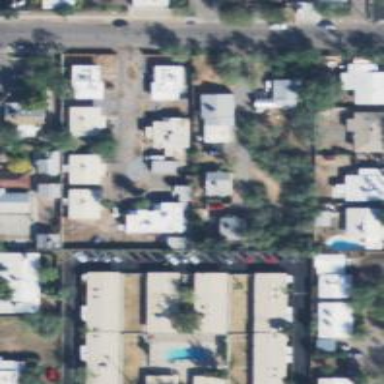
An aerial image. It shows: Neighborhood.